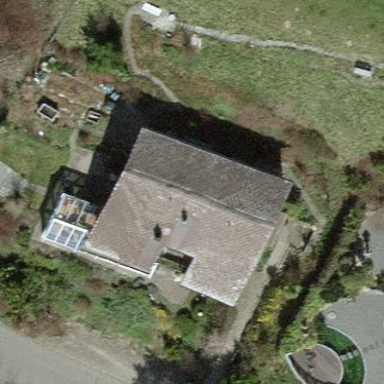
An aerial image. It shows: Detached building with saltbox-shaped roof.